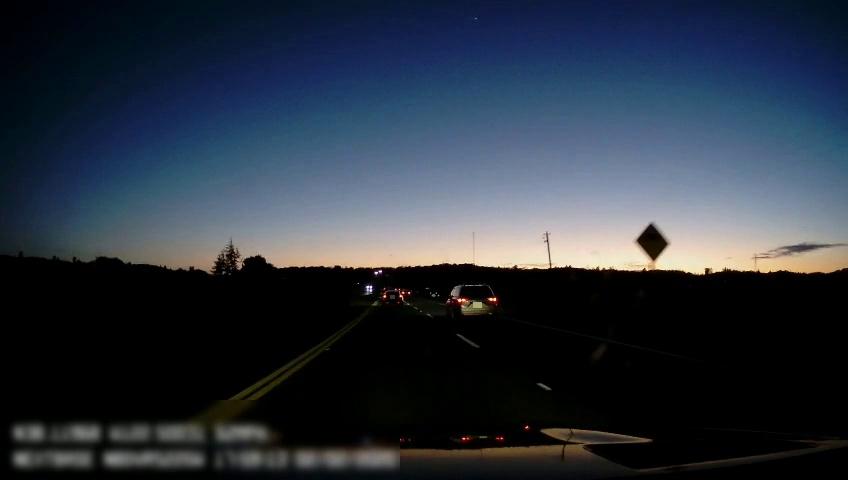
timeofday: Dusk/Dawn/Twilight
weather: Sunny
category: Drivable Space
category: Vehicles | SUV
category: Vehicles | Car
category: Vehicles | Car
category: Lanes | Current Lane
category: Lanes | Current Lane
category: Lanes | Alternate Lane
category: Traffic | Signs